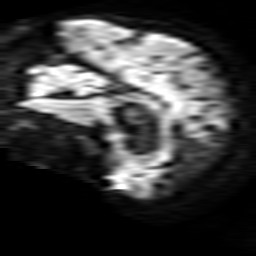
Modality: TRACE
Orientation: sagittal
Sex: female
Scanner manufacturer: philips
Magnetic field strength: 3 T
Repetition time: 4.483 s
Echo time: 0.06119 s